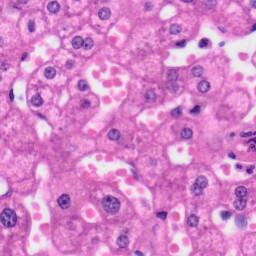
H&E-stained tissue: Liver